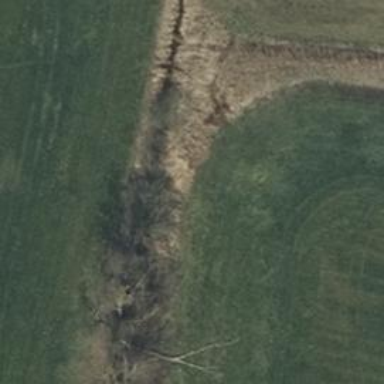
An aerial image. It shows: Row of deciduous broadleaved trees.